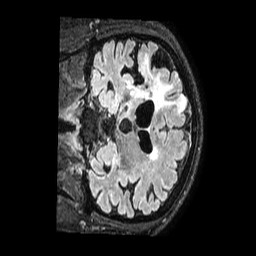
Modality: FLAIR
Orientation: coronal
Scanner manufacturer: philips
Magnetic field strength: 3 T
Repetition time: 4.8 s
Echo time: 0.34 s